Question: I would like to know how it is possible to add a glass effect on a UIView
I would like <URL> on the gray translucent view you can see here :

Thanks
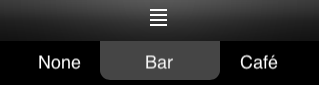
Answer: There's nothing like glass effect in UIView .All you can do is set the opacity of the view between 0 and 1.Also the view shown above has fine set of images which makes it seem like your "Glass Effect".
Well If you what your UIView to be "shiny and elegant" , you can do it in two ways :-
1>You can simply have effects in images created with photoshop as it will decrease the overhead of doing the same with programming.
2>you can have it using core-Graphics library provided by apple then you might have to get into a more complex world of drawing and see the <URL>
<URL>
<URL>